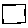
Label: square